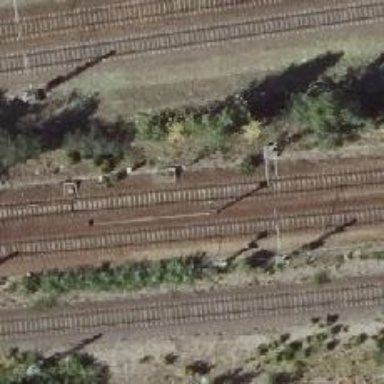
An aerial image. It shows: Railway signal.